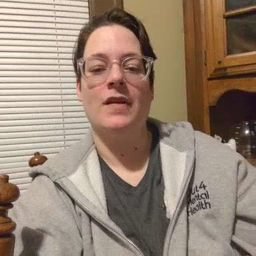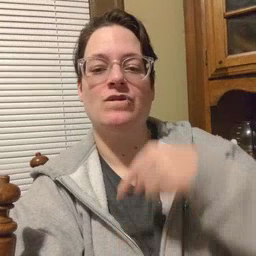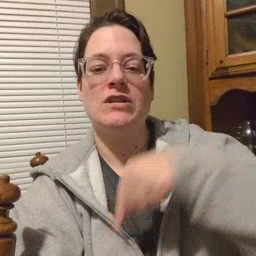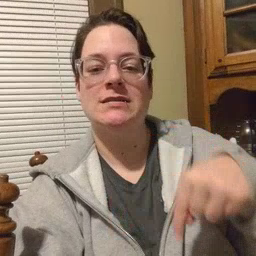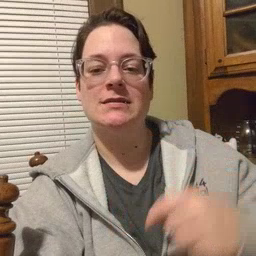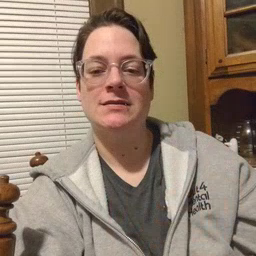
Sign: feet